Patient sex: F
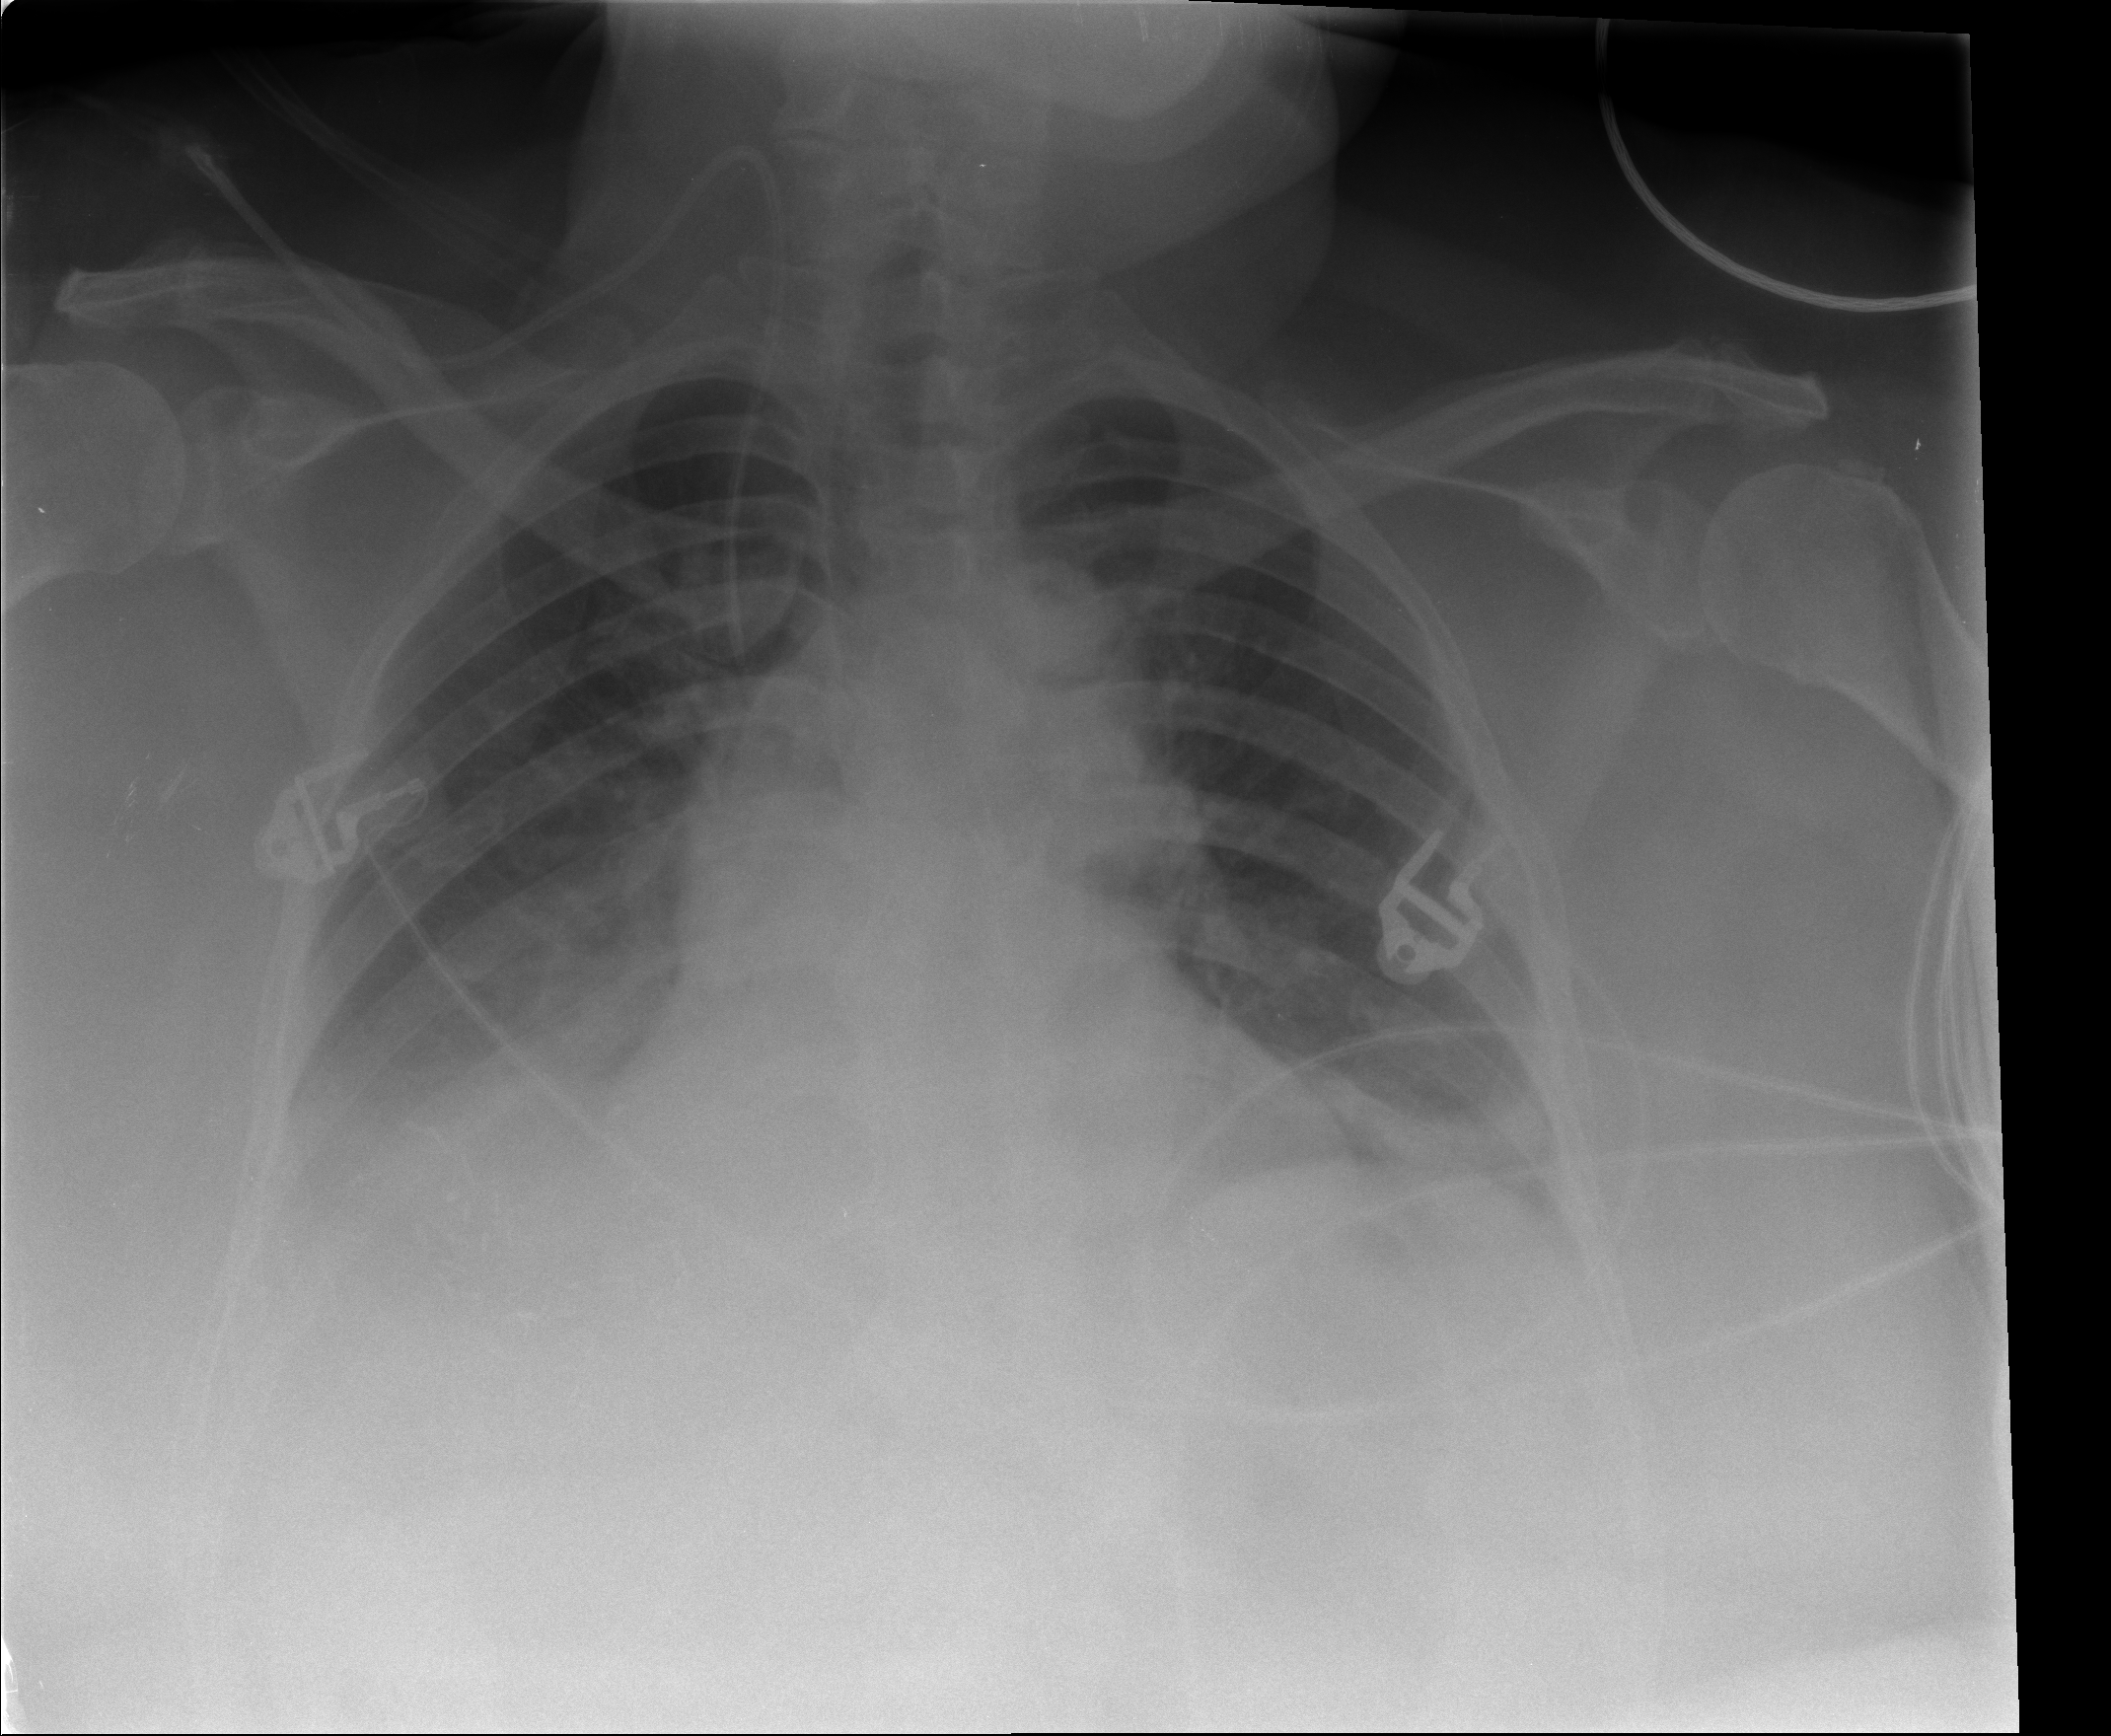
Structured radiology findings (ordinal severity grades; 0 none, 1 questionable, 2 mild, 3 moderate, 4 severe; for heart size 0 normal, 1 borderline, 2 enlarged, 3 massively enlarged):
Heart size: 0
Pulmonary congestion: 0
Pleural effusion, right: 2
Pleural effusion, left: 0
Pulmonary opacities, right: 0
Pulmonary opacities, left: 0
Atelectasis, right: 1
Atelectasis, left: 2